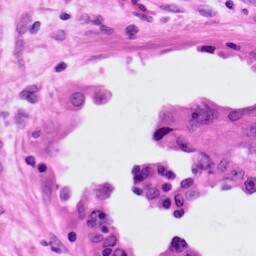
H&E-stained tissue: Lung